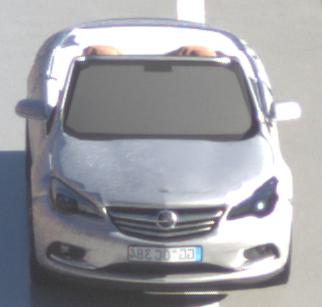
Make: Opel
Model: Cascada 1.4 Turbo
Detailed model: Cascada
Model produced from: 2013/03
Model produced until: 2015/01
Doors: 2
Color: white
Road condition: wet road
Daytime: morning or afternoon
Contrast: high contrast